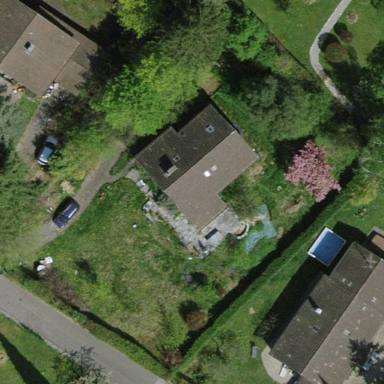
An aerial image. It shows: Garden enclosed by fence.